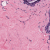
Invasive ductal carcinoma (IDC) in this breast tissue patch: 0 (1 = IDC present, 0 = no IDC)